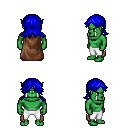
a pixel art fantasy rpg character, male body template, orc, green skin, brown cape, white pants, blue loose hair, four views (front, back, left, right), 2x2 character sprite sheet, small pixel art, hard edges, no anti-aliasing